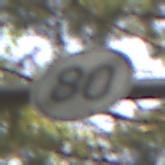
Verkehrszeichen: EndeGeschwindigkeit80
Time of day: MorningAfternoon
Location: Outdoor (RoadRail)
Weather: Clear
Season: NotSpecified
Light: Natural